The image is the raw time-domain waveform of a rolling-element bearing's vibration signal. Determine the bearing's health state. Answer with exactly one of: normal, inner_race, outer_race, ball.
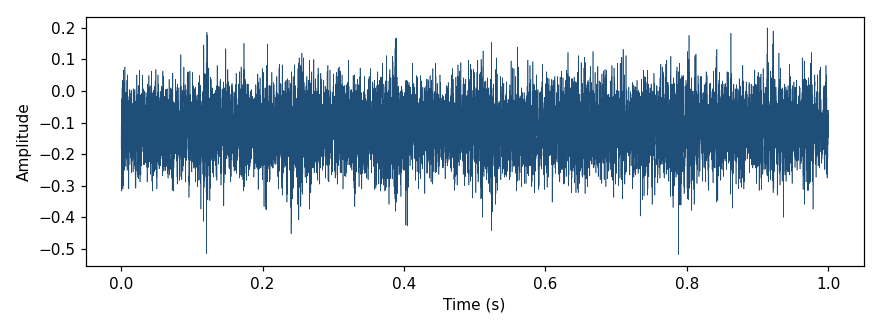
Answer: normal